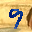
Label: 9